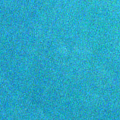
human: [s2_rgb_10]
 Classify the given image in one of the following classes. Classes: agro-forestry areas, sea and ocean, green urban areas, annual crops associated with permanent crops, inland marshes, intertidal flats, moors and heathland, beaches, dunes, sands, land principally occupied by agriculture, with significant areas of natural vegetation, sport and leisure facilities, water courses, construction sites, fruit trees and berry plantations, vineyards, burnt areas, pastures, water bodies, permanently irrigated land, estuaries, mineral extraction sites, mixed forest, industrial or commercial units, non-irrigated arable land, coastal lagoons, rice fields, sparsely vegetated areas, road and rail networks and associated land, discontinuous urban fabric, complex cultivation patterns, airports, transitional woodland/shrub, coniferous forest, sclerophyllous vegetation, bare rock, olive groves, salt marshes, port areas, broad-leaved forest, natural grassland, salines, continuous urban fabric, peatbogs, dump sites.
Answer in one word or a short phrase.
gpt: sea and ocean